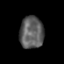
Tissue: prostate
Cell type: T cells
Senescence score: 0.3303
Nuclear area (px): 751
Mean DAPI intensity: 94.177